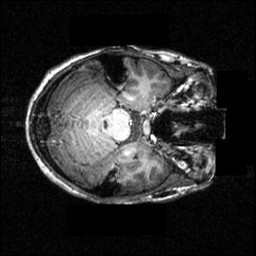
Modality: T1w
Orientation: axial
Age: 19
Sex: female
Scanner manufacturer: siemens
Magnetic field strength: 3.951 T
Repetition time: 1.5 s
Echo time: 0.00335 s